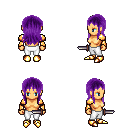
a pixel art fantasy rpg character, female body template, human, tanned skin, gold arm armor, white pants, purple unkempt hairstyle, gold boots, dagger, four views (front, back, left, right), 2x2 character sprite sheet, small pixel art, hard edges, no anti-aliasing